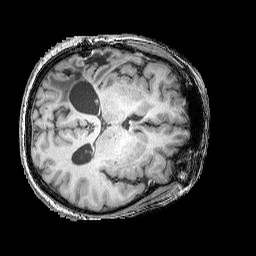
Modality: T1w
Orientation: axial
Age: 58
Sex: female
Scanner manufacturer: siemens
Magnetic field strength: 3 T
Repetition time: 2.25 s
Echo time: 0.00411 s